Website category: phone
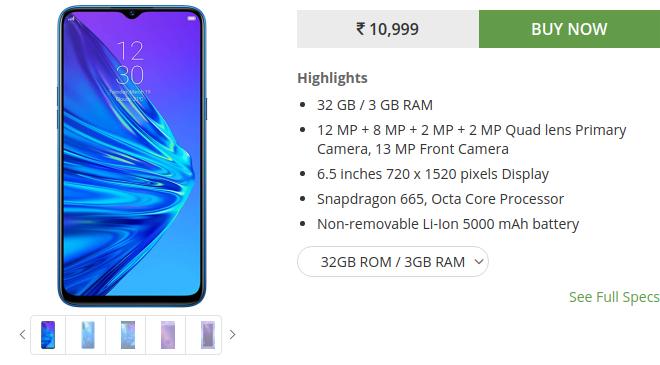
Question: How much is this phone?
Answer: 10,999

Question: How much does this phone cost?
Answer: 10,999

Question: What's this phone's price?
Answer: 10,999

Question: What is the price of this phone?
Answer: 10,999

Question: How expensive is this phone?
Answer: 10,999

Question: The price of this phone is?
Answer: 10,999

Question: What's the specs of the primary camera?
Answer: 12 MP + 8 MP + 2 MP + 2 MP Quad lens Primary Camera

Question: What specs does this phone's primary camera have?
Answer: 12 MP + 8 MP + 2 MP + 2 MP Quad lens Primary Camera

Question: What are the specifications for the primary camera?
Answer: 12 MP + 8 MP + 2 MP + 2 MP Quad lens Primary Camera

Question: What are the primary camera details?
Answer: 12 MP + 8 MP + 2 MP + 2 MP Quad lens Primary Camera

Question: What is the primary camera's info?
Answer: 12 MP + 8 MP + 2 MP + 2 MP Quad lens Primary Camera

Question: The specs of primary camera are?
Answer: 12 MP + 8 MP + 2 MP + 2 MP Quad lens Primary Camera

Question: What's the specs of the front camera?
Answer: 13 MP Front Camera

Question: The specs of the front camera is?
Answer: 13 MP Front Camera

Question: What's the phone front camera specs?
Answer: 13 MP Front Camera

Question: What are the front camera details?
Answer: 13 MP Front Camera

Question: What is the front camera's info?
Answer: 13 MP Front Camera

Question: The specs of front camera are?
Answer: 13 MP Front Camera

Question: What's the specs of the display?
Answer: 6.5 inches 720 x 1520 pixels Display

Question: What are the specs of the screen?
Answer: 6.5 inches 720 x 1520 pixels Display

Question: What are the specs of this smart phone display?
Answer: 6.5 inches 720 x 1520 pixels Display

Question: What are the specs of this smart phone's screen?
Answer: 6.5 inches 720 x 1520 pixels Display

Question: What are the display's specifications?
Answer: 6.5 inches 720 x 1520 pixels Display

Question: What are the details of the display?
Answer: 6.5 inches 720 x 1520 pixels Display

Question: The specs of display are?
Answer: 6.5 inches 720 x 1520 pixels Display

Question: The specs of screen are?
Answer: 6.5 inches 720 x 1520 pixels Display

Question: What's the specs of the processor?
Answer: Snapdragon 665, Octa Core Processor

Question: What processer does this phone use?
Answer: Snapdragon 665, Octa Core Processor

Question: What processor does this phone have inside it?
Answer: Snapdragon 665, Octa Core Processor

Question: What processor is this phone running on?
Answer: Snapdragon 665, Octa Core Processor

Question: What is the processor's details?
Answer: Snapdragon 665, Octa Core Processor

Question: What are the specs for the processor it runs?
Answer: Snapdragon 665, Octa Core Processor

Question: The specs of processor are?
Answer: Snapdragon 665, Octa Core Processor

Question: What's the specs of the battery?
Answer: Non-removable Li-Ion 5000 mAh battery

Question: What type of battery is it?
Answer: Non-removable Li-Ion 5000 mAh battery

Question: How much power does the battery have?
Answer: Non-removable Li-Ion 5000 mAh battery

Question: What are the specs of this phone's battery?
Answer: Non-removable Li-Ion 5000 mAh battery

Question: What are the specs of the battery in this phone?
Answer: Non-removable Li-Ion 5000 mAh battery

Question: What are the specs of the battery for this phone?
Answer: Non-removable Li-Ion 5000 mAh battery

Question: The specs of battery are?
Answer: Non-removable Li-Ion 5000 mAh battery